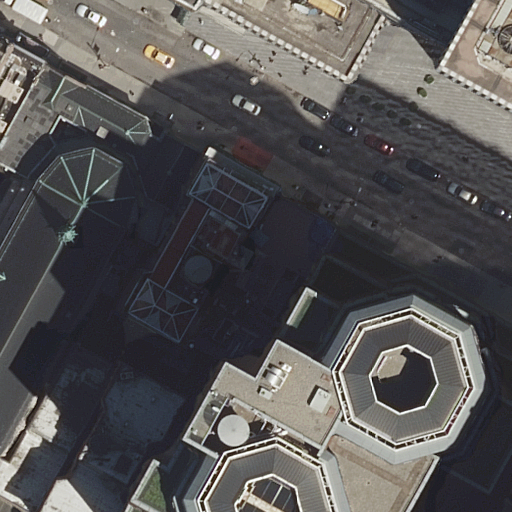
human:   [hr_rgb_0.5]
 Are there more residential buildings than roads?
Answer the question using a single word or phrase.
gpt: yes

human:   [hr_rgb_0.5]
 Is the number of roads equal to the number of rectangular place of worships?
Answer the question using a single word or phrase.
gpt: yes

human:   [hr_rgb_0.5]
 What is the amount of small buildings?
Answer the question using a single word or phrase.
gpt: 4

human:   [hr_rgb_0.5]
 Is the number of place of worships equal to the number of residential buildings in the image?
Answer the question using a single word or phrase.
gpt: no

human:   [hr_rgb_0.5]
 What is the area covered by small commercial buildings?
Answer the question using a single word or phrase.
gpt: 0m2

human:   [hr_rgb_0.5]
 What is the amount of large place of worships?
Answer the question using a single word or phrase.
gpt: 0

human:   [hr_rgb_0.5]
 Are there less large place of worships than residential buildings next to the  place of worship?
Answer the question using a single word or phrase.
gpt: yes

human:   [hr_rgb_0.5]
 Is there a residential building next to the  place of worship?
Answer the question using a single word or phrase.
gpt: yes

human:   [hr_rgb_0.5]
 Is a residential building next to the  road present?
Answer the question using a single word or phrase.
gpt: yes

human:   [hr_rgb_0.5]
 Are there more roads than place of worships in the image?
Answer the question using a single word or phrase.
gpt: no

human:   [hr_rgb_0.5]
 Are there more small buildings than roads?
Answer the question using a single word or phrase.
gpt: yes

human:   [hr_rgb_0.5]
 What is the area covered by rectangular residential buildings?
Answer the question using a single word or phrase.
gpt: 628m2

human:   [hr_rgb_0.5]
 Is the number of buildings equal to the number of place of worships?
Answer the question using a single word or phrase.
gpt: no

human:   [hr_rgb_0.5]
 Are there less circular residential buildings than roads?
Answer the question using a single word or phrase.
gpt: yes

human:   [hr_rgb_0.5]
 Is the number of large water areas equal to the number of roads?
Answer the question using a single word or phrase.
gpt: no

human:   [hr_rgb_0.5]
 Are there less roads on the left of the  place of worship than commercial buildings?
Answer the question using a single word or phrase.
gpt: yes

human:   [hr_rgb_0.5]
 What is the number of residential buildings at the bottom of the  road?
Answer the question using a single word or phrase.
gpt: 3

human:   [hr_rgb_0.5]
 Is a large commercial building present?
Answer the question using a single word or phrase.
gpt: yes

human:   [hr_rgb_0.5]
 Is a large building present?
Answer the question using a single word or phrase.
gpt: yes

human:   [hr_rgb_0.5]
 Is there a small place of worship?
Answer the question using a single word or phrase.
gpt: yes

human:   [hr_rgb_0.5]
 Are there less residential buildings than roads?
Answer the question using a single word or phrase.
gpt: no

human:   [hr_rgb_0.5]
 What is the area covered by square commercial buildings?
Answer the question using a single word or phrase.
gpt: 0m2

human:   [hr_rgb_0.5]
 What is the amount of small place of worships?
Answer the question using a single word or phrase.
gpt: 1

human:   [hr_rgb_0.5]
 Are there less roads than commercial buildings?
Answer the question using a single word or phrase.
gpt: no

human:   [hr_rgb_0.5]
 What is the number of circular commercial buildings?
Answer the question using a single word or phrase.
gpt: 0

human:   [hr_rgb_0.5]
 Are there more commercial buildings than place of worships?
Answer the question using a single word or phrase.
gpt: no

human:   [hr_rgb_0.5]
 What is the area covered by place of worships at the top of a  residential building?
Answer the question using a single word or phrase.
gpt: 1m2

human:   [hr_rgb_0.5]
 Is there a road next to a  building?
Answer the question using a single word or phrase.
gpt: yes

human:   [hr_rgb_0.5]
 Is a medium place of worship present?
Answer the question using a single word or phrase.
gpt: no

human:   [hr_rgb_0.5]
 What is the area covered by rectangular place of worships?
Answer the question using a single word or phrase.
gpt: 1m2

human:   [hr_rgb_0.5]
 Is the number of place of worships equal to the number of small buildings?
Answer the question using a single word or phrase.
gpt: no

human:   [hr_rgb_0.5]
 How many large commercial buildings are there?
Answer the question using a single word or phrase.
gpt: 1

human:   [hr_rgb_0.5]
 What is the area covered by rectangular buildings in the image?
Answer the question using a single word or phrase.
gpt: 2853m2

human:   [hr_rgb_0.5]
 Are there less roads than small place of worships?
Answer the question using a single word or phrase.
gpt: no

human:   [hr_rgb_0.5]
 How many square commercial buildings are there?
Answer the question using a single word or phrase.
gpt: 0

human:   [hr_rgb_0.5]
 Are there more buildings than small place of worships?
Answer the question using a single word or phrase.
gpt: yes